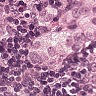
Metastatic tissue present: yes